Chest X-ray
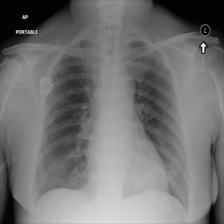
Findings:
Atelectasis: negative
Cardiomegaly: negative
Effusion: negative
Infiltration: negative
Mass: negative
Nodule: negative
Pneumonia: negative
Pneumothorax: negative
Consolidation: negative
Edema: negative
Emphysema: negative
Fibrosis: negative
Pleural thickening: negative
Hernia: negative